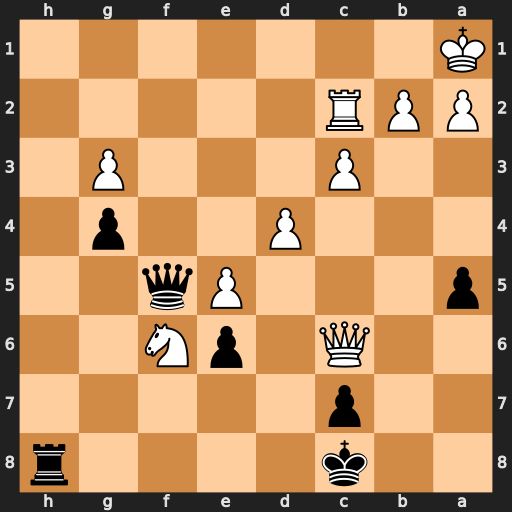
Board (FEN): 2k4r/2p5/2Q1pN2/p3Pq2/3P2p1/2P3P1/PPR5/K7
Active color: b
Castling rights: -
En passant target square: -
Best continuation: Qf1+ Rc1 Qxc1#